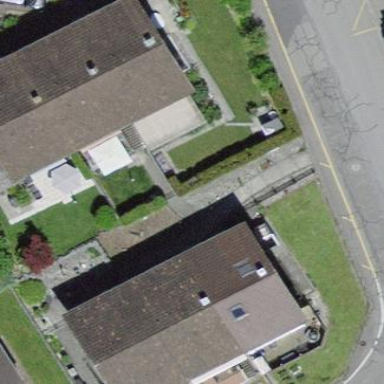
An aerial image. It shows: Terrace-style building with gabled roof.